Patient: sex M, age 35
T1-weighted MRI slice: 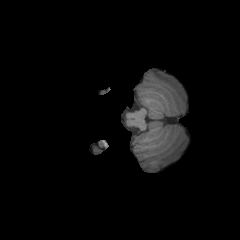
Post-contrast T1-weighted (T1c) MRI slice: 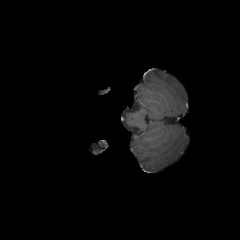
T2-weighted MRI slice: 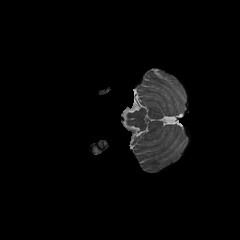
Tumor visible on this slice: no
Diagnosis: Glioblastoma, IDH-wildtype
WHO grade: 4